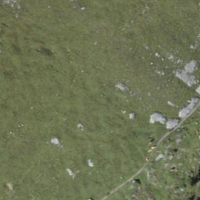
EUNIS habitat code: 23
Species observed at this site:
Papilio machaon
Carduelis citrinella
Parnassius apollo
Colias croceus
Boloria titania